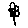
Label: flower